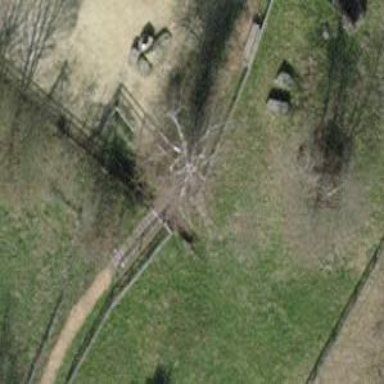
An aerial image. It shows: Path leading to bridge.